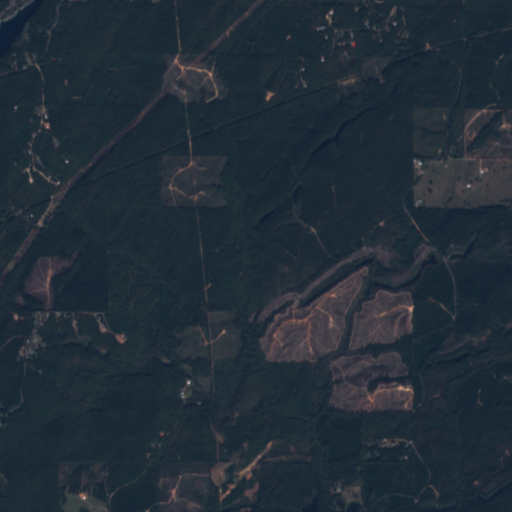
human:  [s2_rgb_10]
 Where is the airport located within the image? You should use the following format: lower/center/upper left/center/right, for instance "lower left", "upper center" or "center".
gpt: There is no airport in the image.